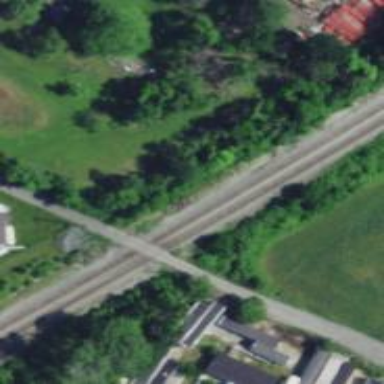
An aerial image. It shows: Railway track.